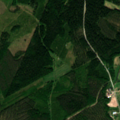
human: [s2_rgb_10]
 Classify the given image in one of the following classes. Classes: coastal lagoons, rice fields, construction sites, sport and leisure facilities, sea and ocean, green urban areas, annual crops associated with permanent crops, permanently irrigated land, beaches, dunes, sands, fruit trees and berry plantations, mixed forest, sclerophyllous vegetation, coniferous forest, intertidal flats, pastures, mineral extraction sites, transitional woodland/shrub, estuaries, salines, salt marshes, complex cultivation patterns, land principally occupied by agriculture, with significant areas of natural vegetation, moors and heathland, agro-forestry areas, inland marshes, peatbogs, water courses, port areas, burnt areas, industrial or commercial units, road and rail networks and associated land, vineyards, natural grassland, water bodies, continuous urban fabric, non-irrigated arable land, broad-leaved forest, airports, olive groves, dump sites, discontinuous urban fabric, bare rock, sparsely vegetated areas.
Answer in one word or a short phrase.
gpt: non-irrigated arable land, coniferous forest, mixed forest, transitional woodland/shrub